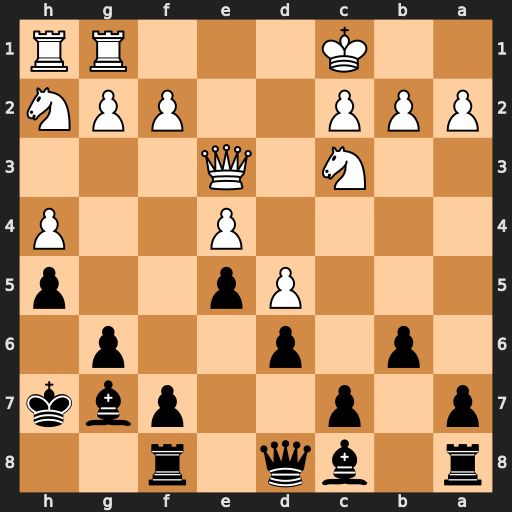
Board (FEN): r1bq1r2/p1p2pbk/1p1p2p1/3Pp2p/4P2P/2N1Q3/PPP2PPN/2K3RR
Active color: b
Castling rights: -
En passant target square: -
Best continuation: Bh6 Qxh6+ Kxh6